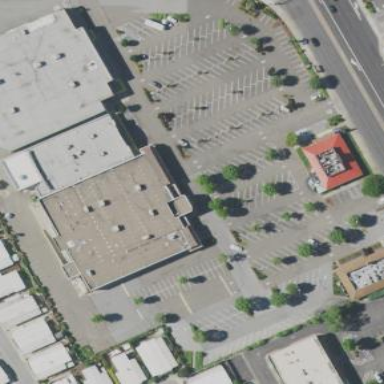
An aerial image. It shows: Retail area.